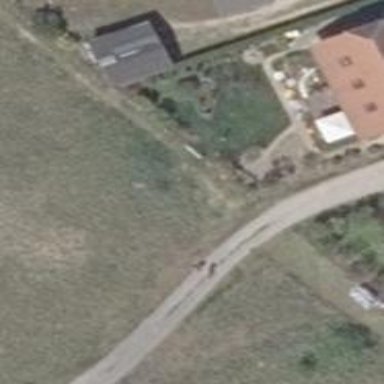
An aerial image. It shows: Footway along the road.